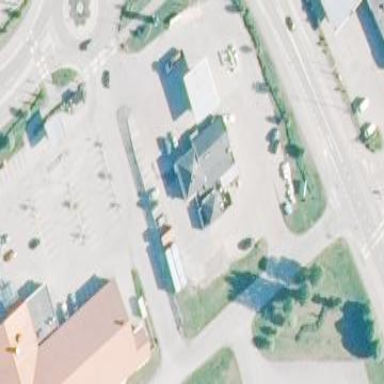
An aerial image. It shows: Retail area.